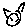
Label: cat